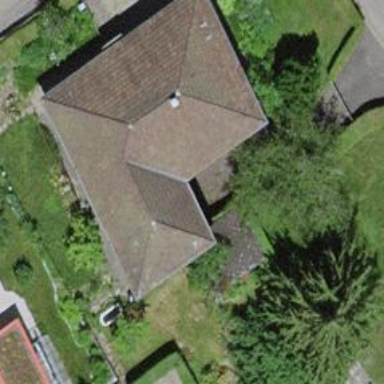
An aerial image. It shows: Hipped roof house.